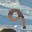
Label: 9